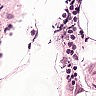
Metastatic tissue present: no